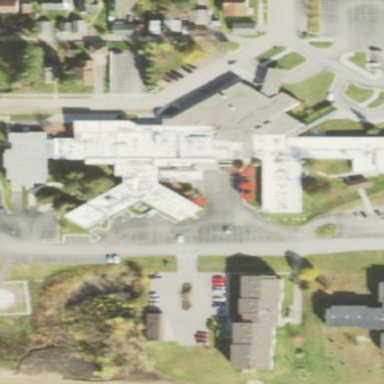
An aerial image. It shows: Hospital building.